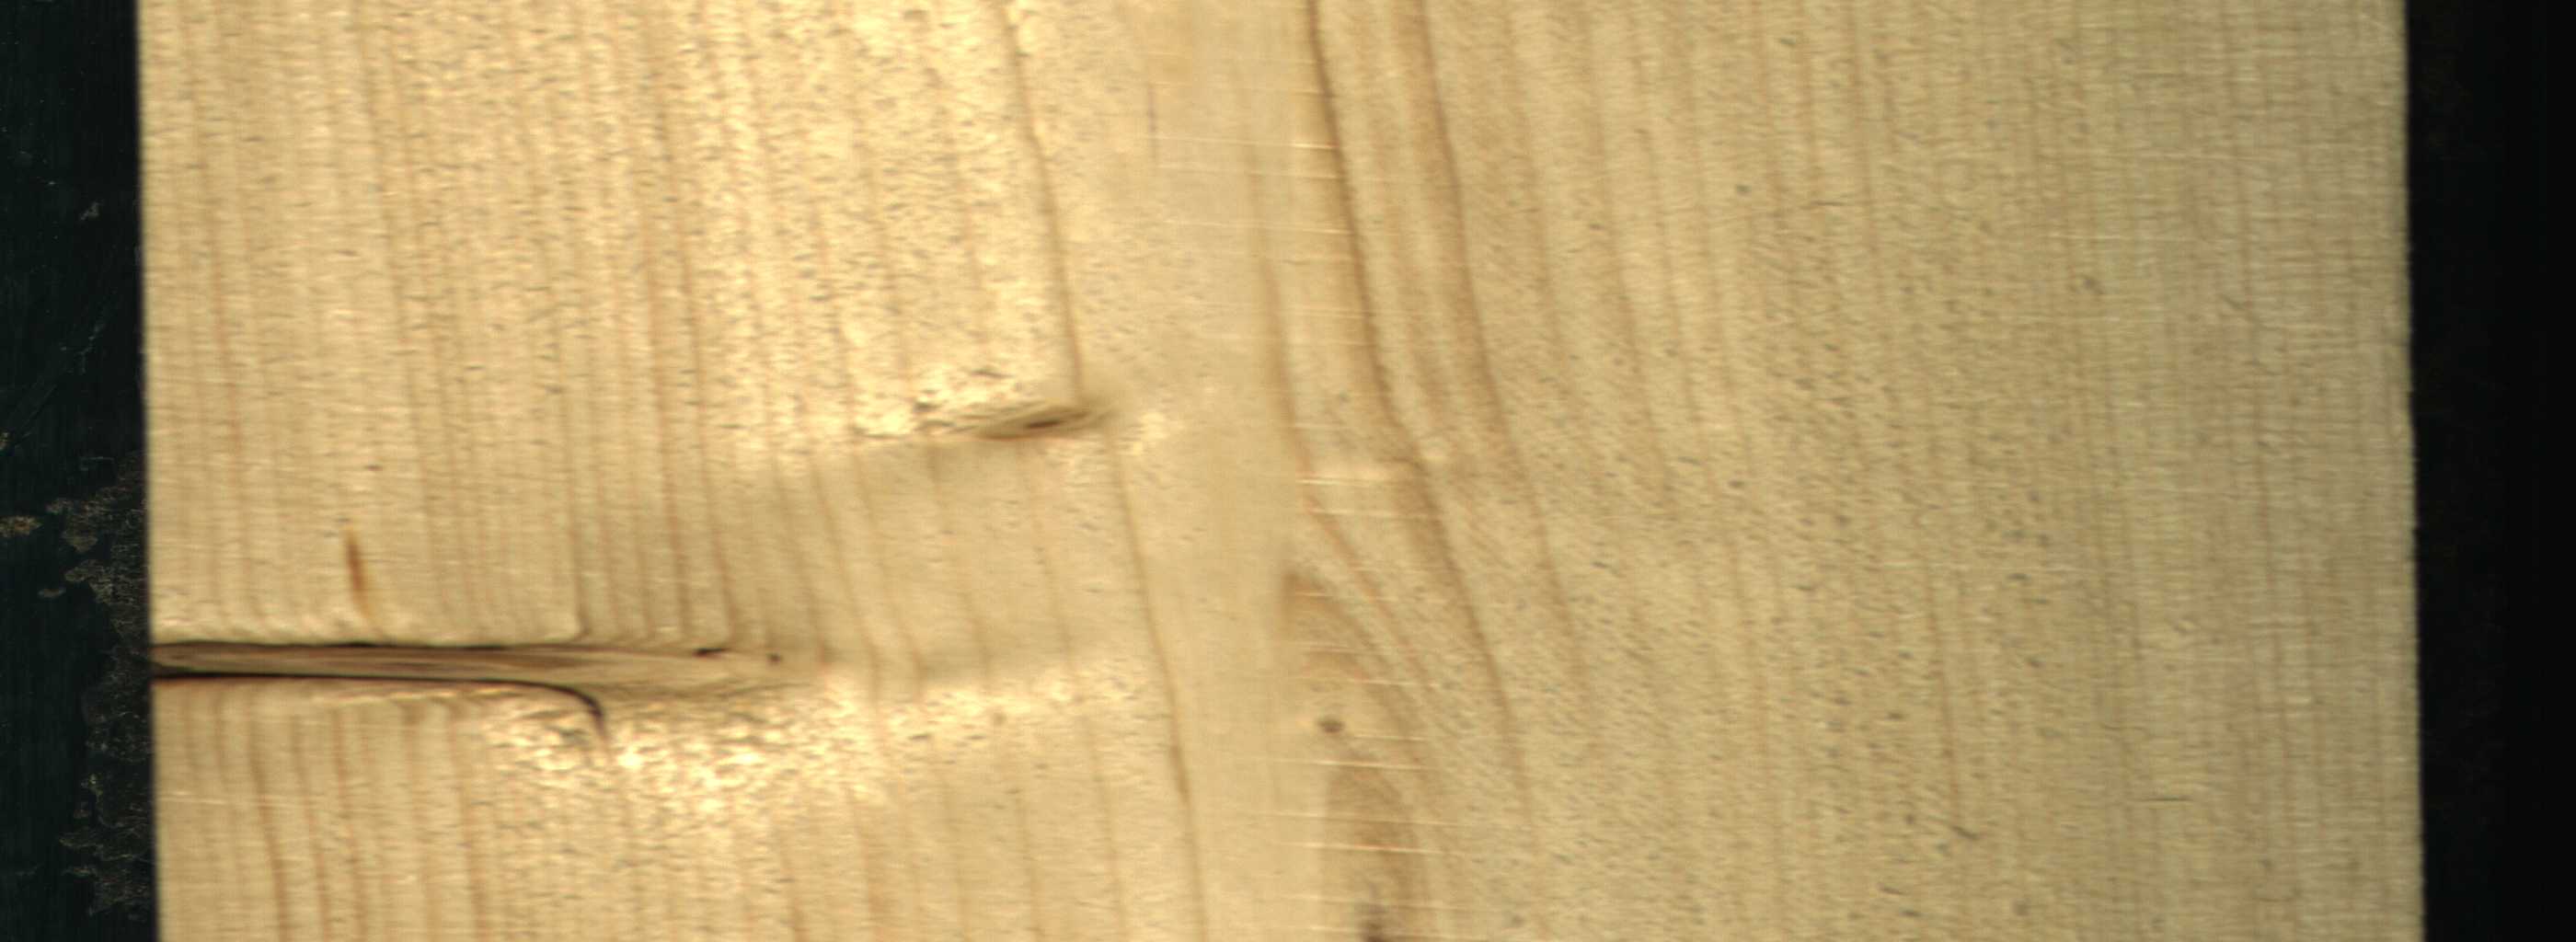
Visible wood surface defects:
Dead_Knot
Dead_Knot
Live_Knot